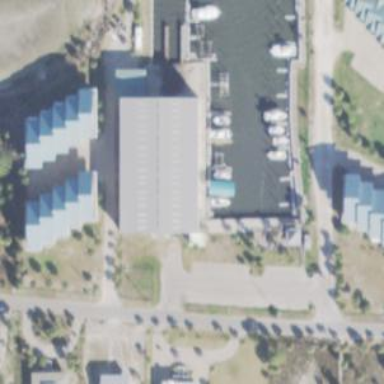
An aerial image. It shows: Marina on leisure land.